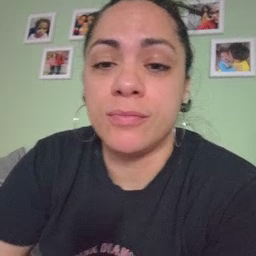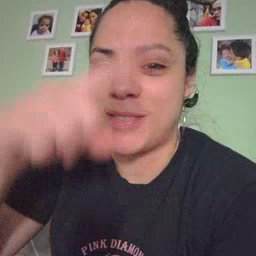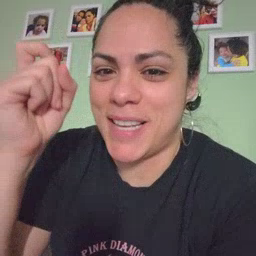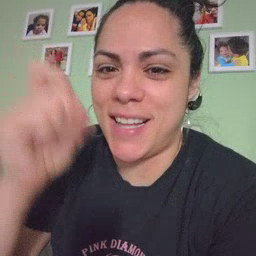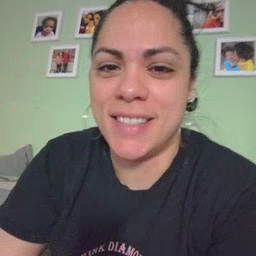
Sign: because